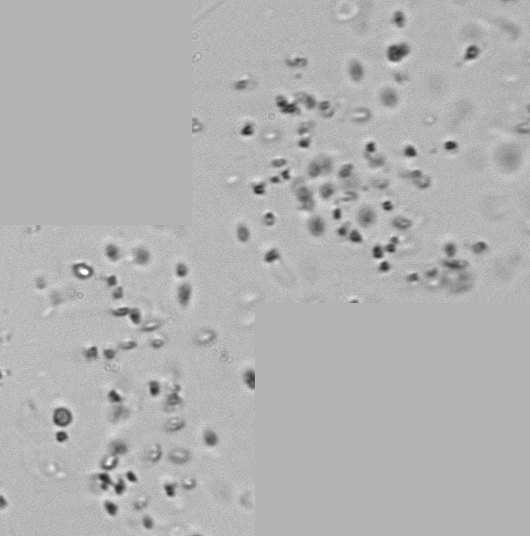
Label: Phaeocystis